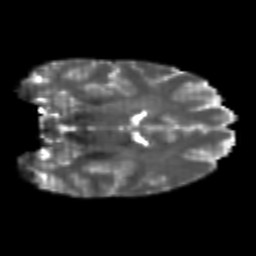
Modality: T2w
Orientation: coronal
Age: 25
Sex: female
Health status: healthy
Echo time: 0.074 s